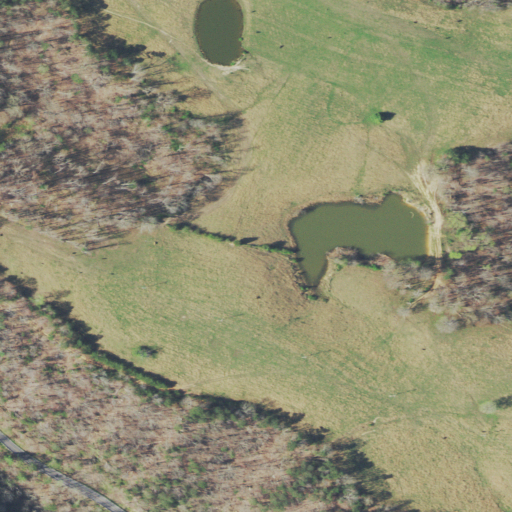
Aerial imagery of gap in Tennessee named Shut in Gap containing pasture, deciduous forest, open development, open water, low intensity development, mixed forest, and medium intensity development